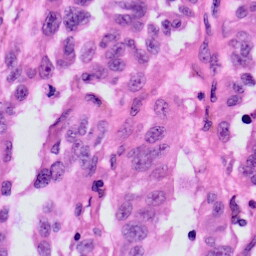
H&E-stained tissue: Skin